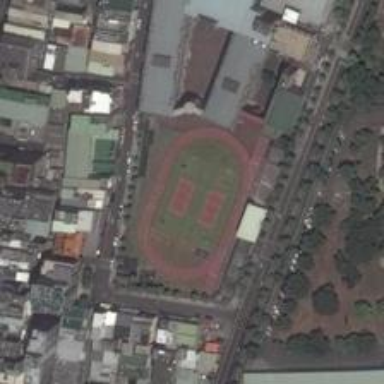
Buildings near the playground is like fences that surround it .